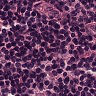
Metastatic tissue present: no